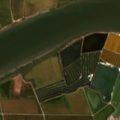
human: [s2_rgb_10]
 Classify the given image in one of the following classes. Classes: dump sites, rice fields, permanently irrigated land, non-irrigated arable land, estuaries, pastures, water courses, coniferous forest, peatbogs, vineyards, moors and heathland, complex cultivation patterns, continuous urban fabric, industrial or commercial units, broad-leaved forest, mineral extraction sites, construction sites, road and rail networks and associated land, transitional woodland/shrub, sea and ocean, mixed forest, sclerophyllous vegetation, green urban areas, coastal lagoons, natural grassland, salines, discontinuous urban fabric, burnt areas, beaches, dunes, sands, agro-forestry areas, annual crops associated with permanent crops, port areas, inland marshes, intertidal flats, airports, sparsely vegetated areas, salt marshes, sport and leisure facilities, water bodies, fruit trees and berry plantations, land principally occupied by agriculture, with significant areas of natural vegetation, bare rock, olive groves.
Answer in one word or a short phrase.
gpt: rice fields, salines, water courses